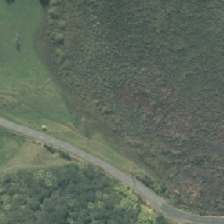
Land cover: herbaceous_freshwater_vege